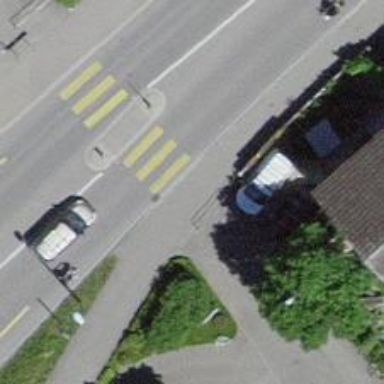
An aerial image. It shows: Cycle barrier.